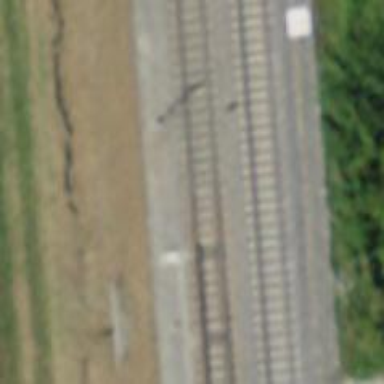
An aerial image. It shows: Railway switch.